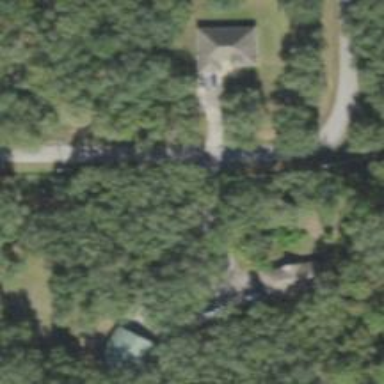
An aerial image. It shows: Driveway leading to service road.